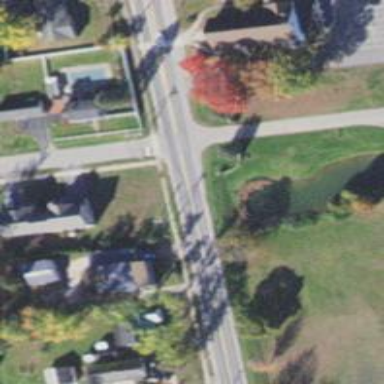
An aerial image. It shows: Road with stop sign.